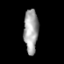
Tissue: prostate
Cell type: Myeloid cells
Senescence score: 0.3452
Nuclear area (px): 618
Mean DAPI intensity: 162.358